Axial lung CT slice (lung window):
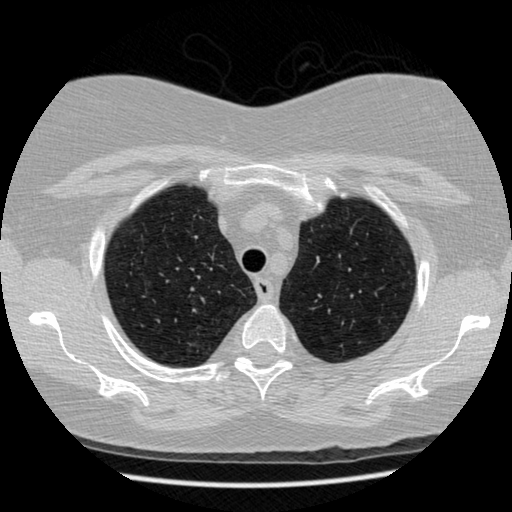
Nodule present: no